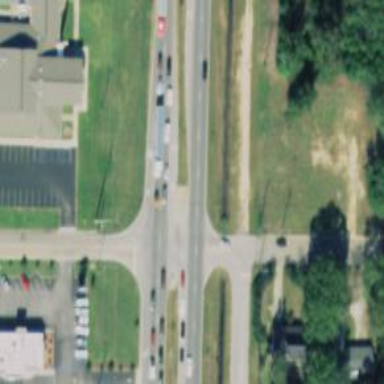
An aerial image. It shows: Asphalt trunk link road.